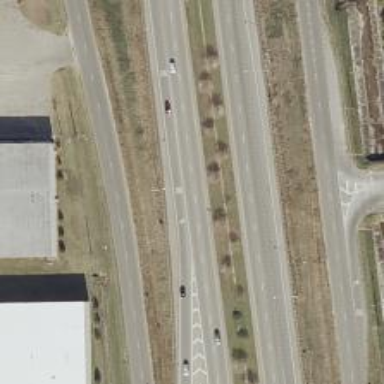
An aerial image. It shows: Asphalt highway with dual carriageway.